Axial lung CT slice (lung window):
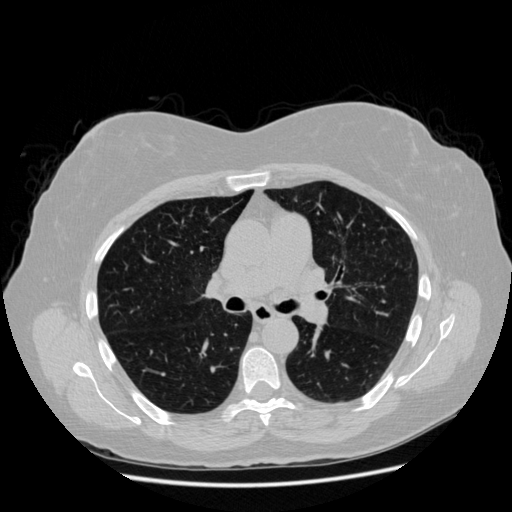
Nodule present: no